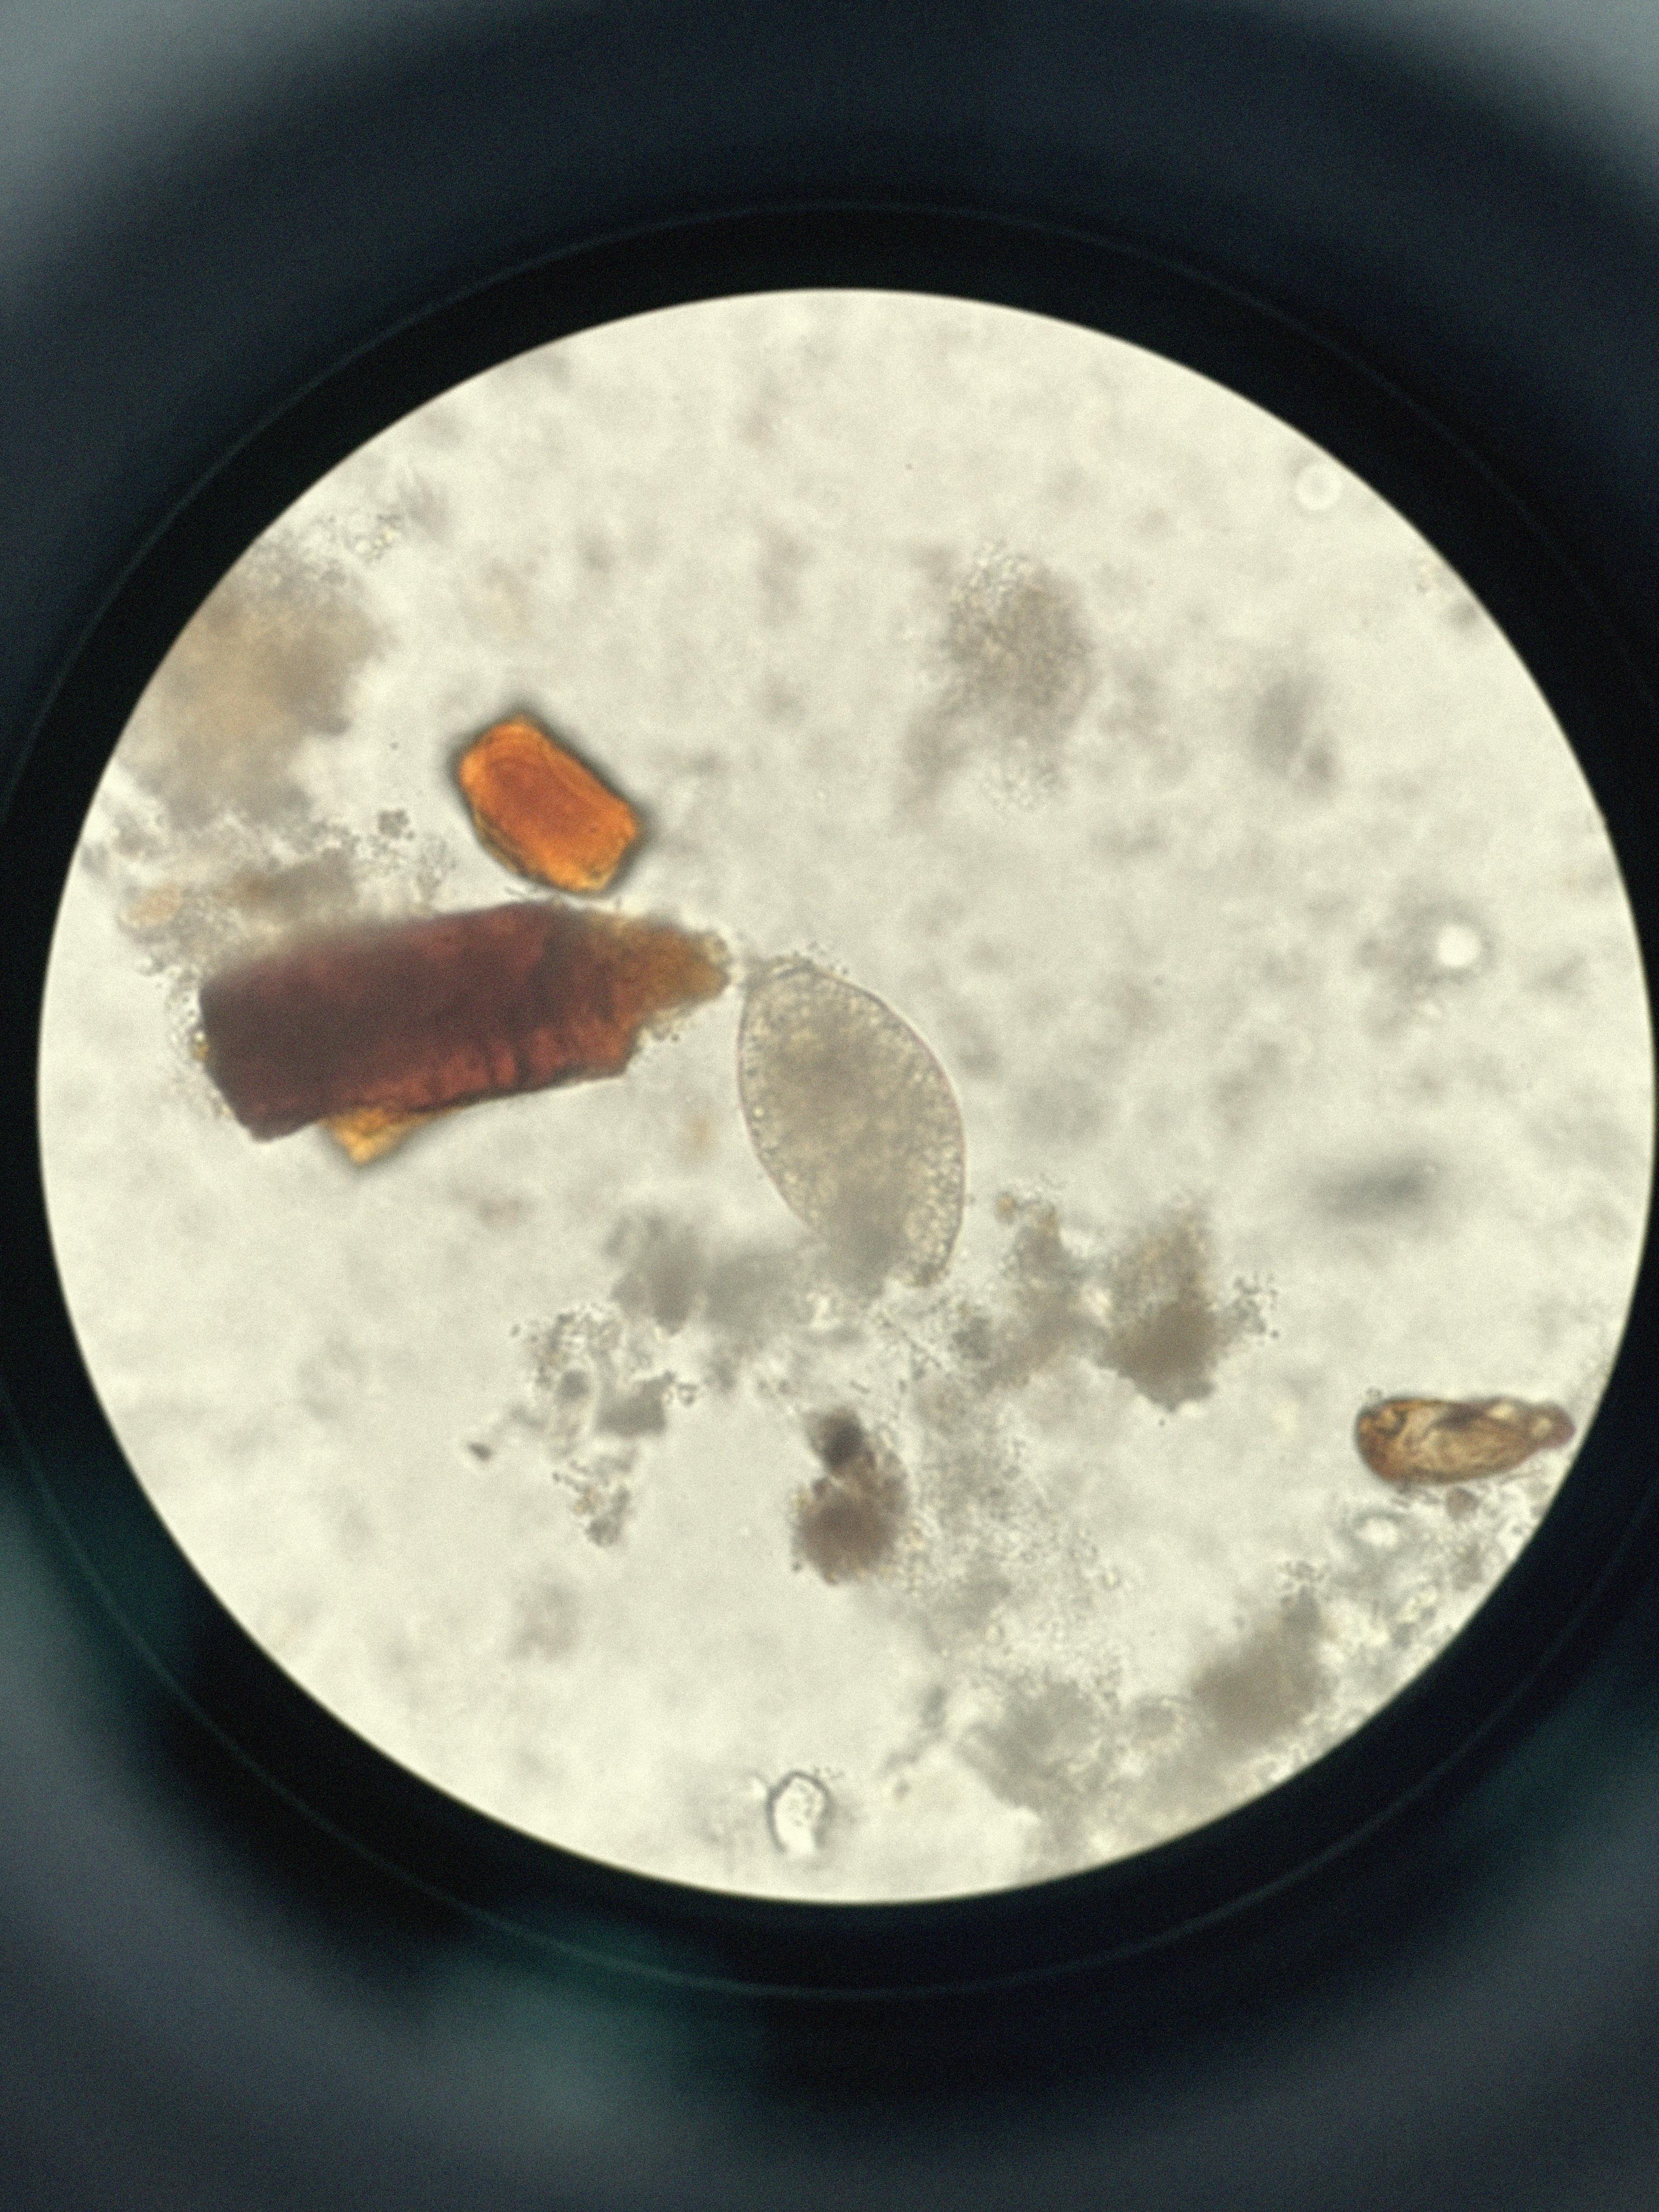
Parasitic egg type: Fasciolopsis buski